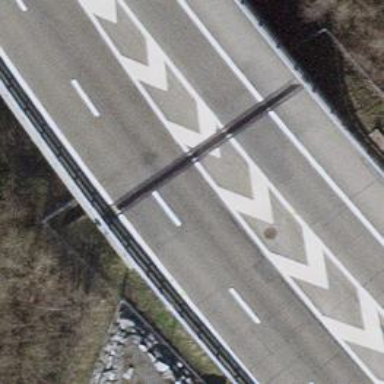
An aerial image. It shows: Asphalt motorway.